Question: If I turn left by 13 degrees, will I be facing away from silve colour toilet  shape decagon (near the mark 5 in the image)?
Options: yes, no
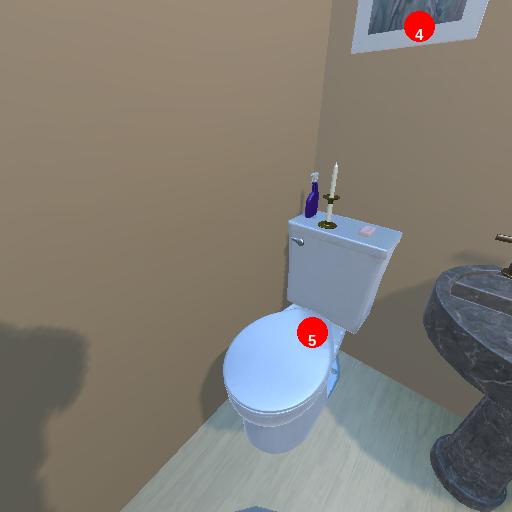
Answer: yes